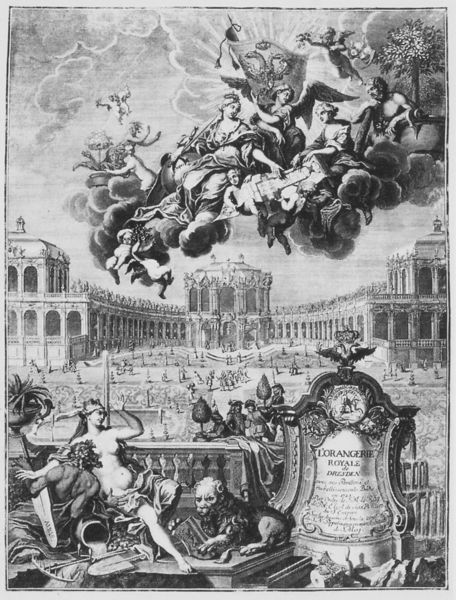
Titel: Gestochenes Titelblatt zum Zwinger-Kupferstichwerk von Matthäus Daniel Pöppelmann
Künstler: Wortmann. C. A.
Schlagwörter: adler, baum, gott, himmel, mann, nackt, wolken, menschen, frau, grau, licht, schwarz, säulen, terasse, weiss, zeichnung, gebäude, schloss, tier, wolke, architektur, barock, bild, sonne, adel, engel, garten, schrift, papier, bogen, fahne, grafik, graphik, hof, platz, treppe, könig, inschrift, stufen, bögen, paradies, schild, buch, palast, ideal, druck, schwarzweiss, stich, schilder, waffen, allegorie, österreich, wappen, glocke, götter, erscheinung, plan, löwe, wien, dresden, emblem, orangerie, royal, palais, zwinger, chgebäude, lórangerie